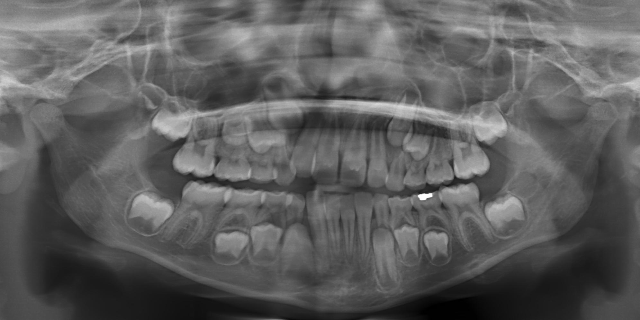
adult